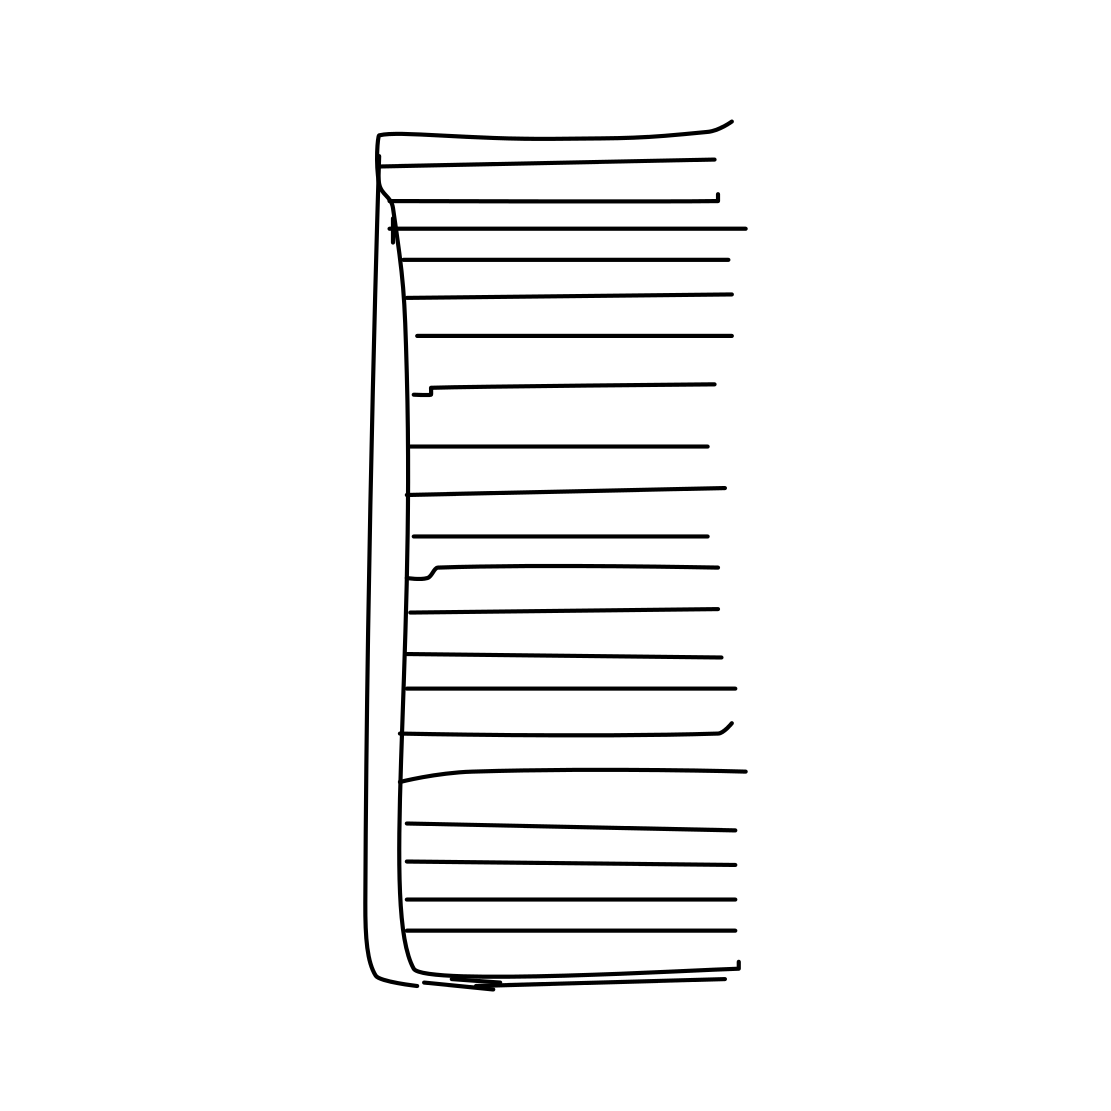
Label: comb